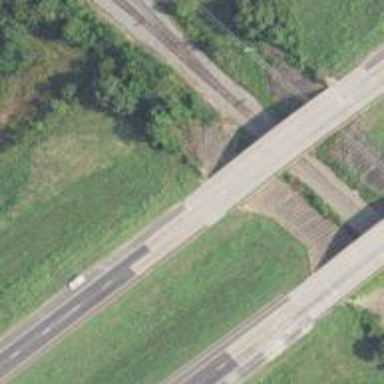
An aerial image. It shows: Motorway bridge.